Question:
What does this symbol mean in IntelliJ? Lighting symbol on Java class name.
I have seen "I" for interface and "C" for a class But first time noticing this lighting symbol.
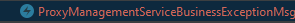
Answer: This icon represents an 'Exception' class (a class extending 'Exception').
<URL>
You can hover your mouse cursor on any icon in the project view to see the description like this:
<URL>
<URL> is the last archive copy of the product help that has this reference.